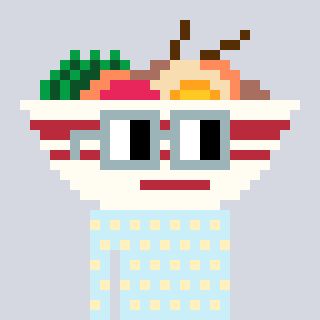
a pixel art character with square dark gray glasses, a noodles-shaped head and a cold-colored body on a cool background